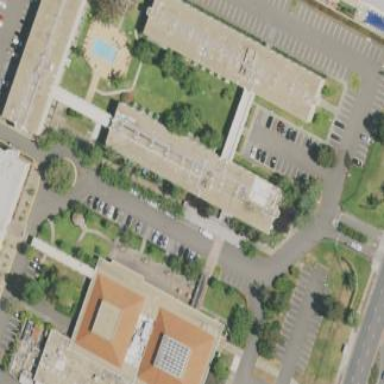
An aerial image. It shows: Hotel building.